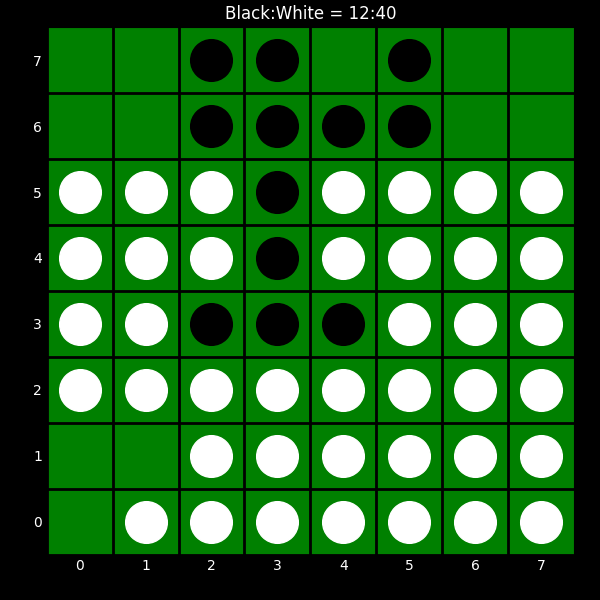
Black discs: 12
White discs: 40